A spectrogram of one vibration snapshot from a rotating bearing is shown (time on one axis, frequency on the other). Determine the bearing's health state. Answer with exactly one of: normal, inner_race, outer_race, ball.
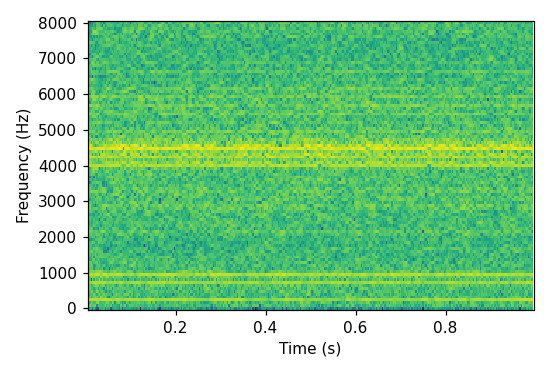
Answer: outer_race